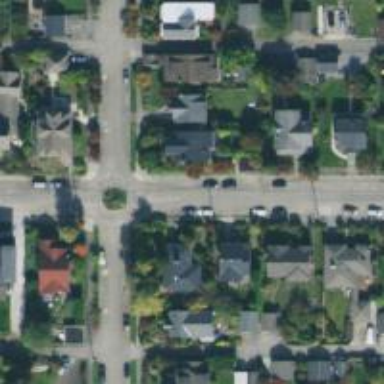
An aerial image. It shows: Residential road with separate sidewalk.